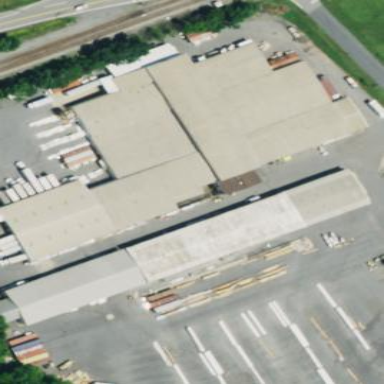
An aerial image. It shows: Industrial building used for trade.